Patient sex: M
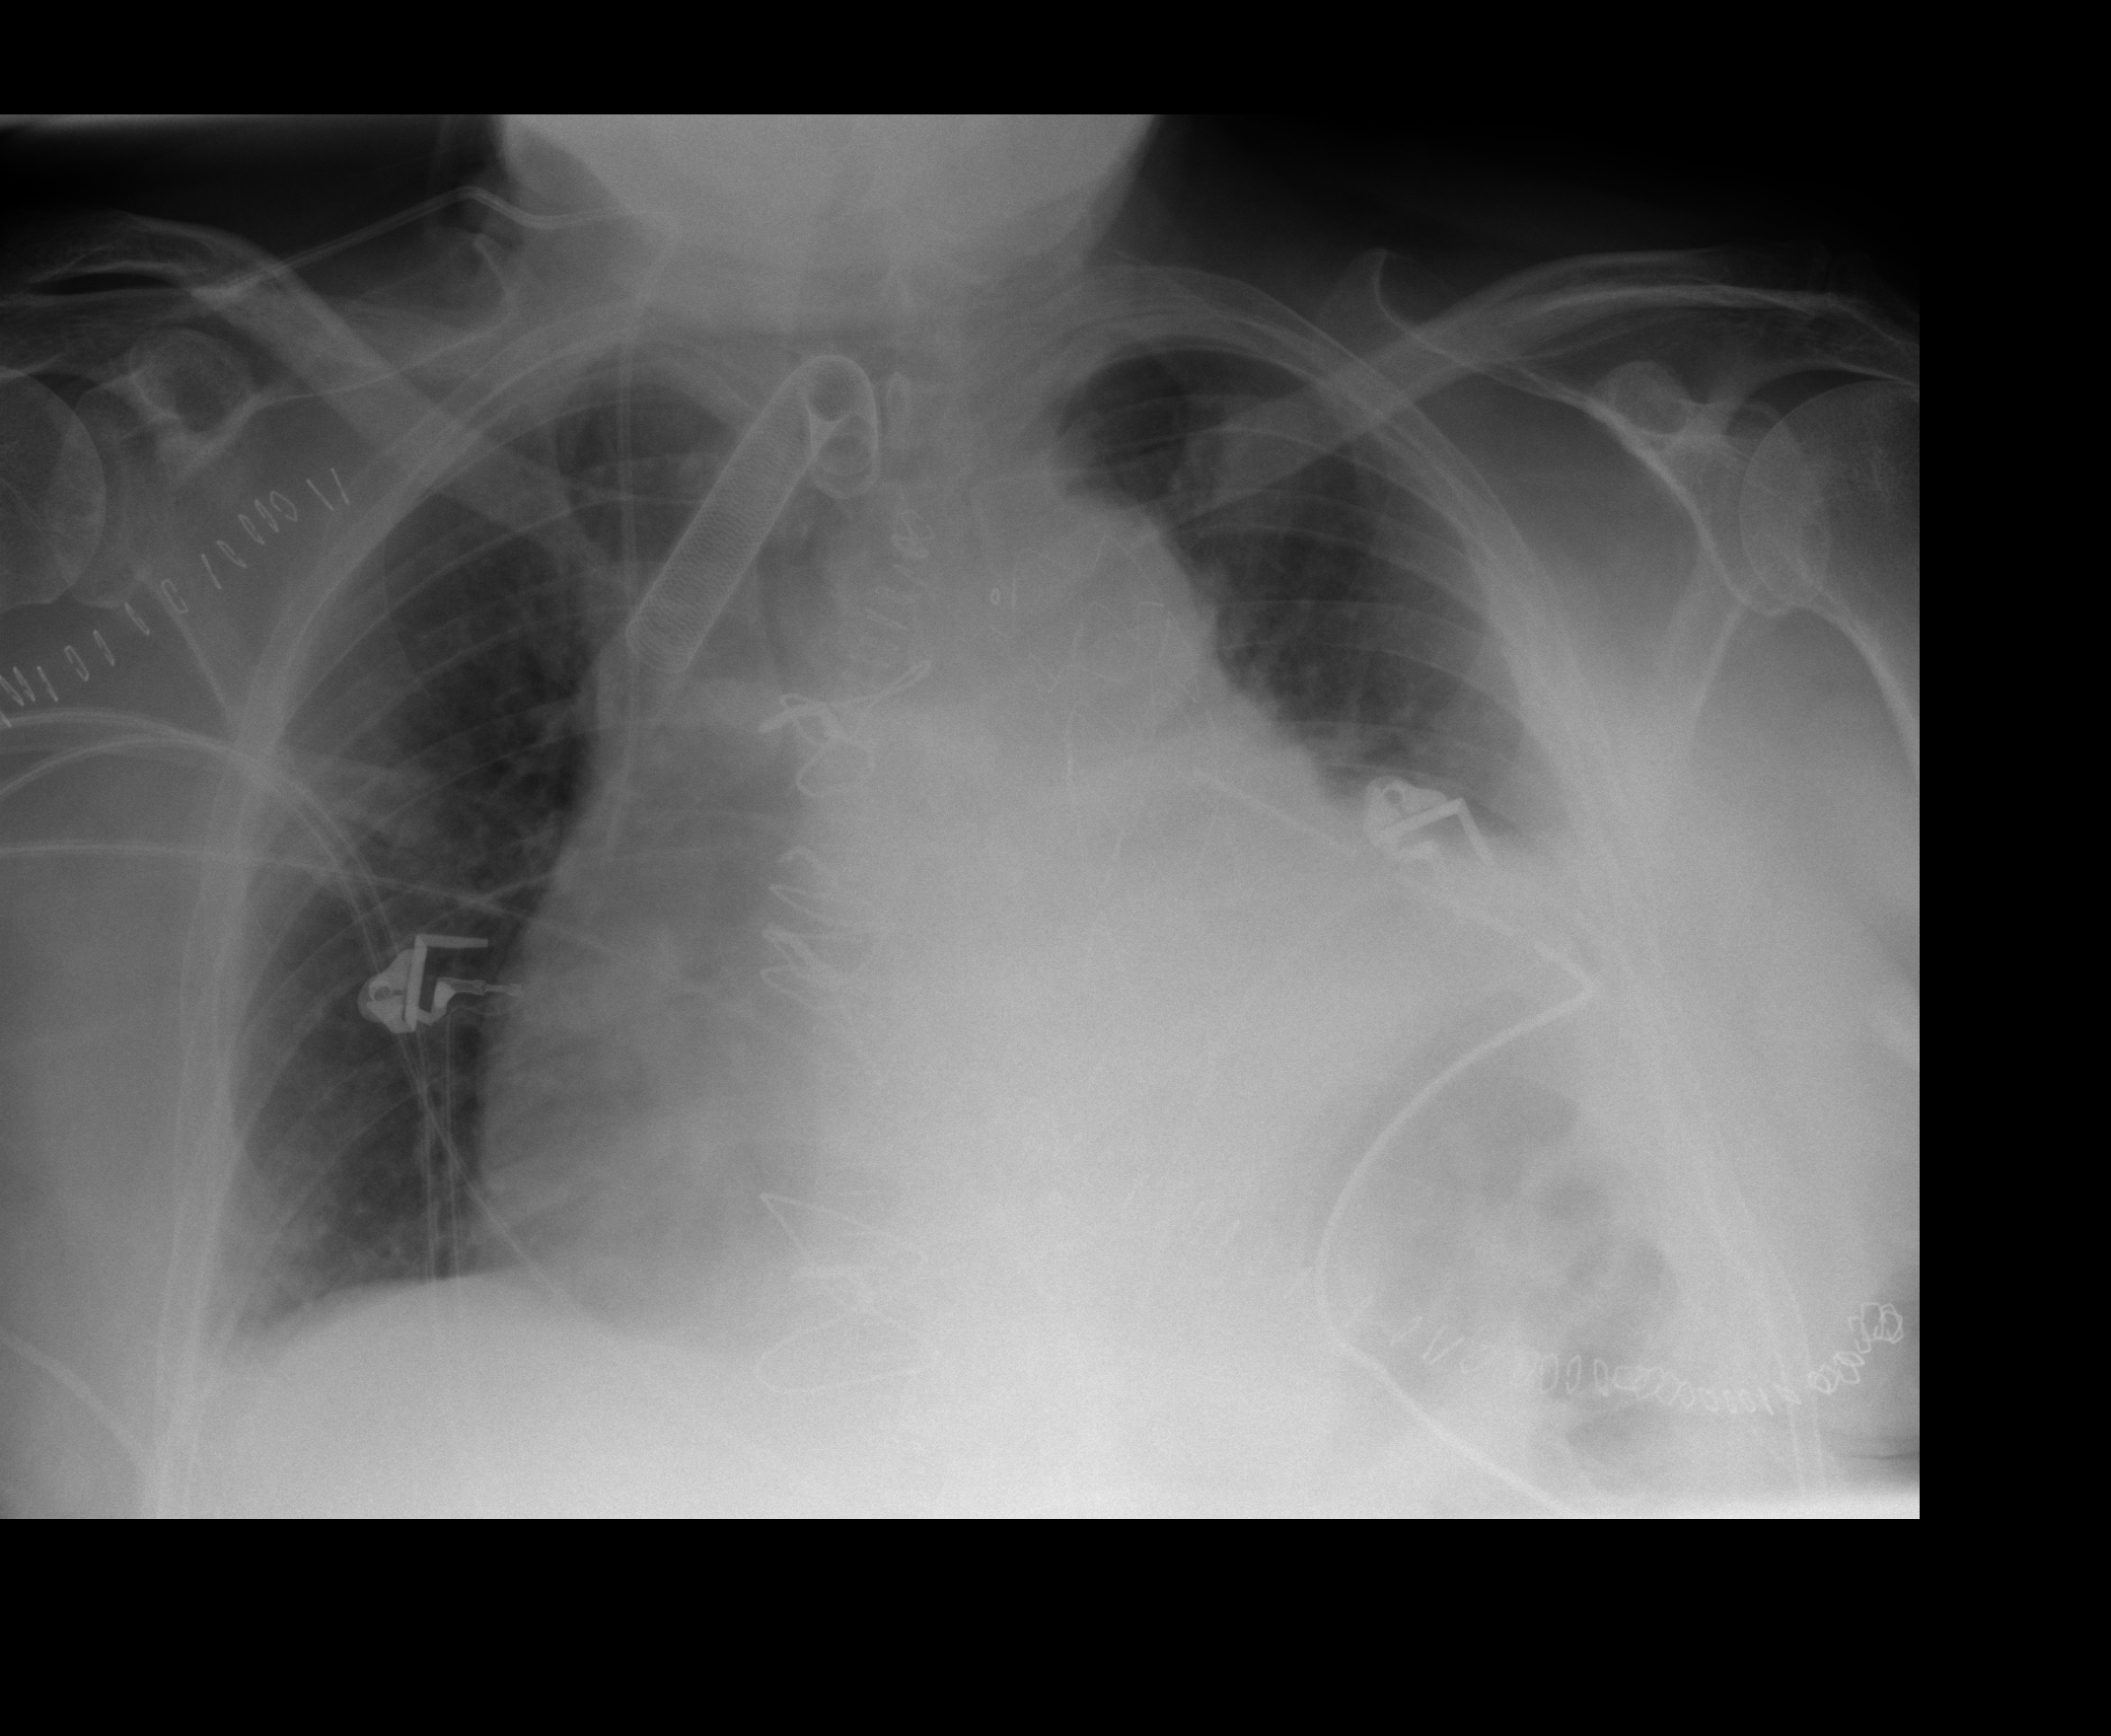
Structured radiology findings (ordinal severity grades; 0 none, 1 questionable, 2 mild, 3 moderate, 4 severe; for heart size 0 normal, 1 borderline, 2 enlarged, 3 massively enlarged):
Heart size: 3
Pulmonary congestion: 2
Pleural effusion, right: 1
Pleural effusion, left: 3
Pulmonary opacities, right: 0
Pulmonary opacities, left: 0
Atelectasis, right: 1
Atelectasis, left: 1